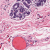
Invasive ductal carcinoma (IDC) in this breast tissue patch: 0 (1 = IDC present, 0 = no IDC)